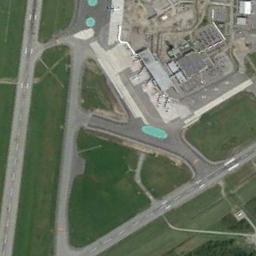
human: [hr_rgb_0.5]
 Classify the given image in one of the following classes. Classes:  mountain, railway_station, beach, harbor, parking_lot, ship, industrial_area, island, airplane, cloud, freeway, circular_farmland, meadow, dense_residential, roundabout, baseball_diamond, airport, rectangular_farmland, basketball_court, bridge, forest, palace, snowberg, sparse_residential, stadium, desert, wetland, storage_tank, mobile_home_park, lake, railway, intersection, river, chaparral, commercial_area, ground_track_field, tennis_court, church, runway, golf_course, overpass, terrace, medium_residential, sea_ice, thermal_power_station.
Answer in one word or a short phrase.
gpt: airport